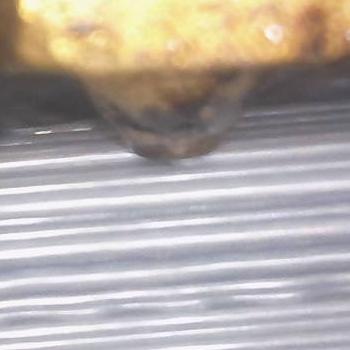
Flow rate: 74%